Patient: sex F, age 57
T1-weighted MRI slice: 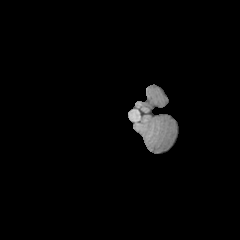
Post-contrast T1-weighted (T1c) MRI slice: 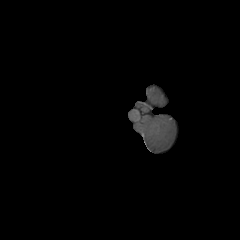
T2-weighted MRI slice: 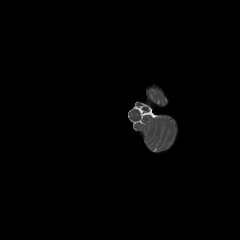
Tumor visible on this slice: no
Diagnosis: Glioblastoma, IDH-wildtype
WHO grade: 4